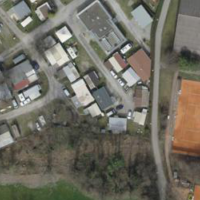
EUNIS habitat code: 53
Species observed at this site:
Euonymus europaeus